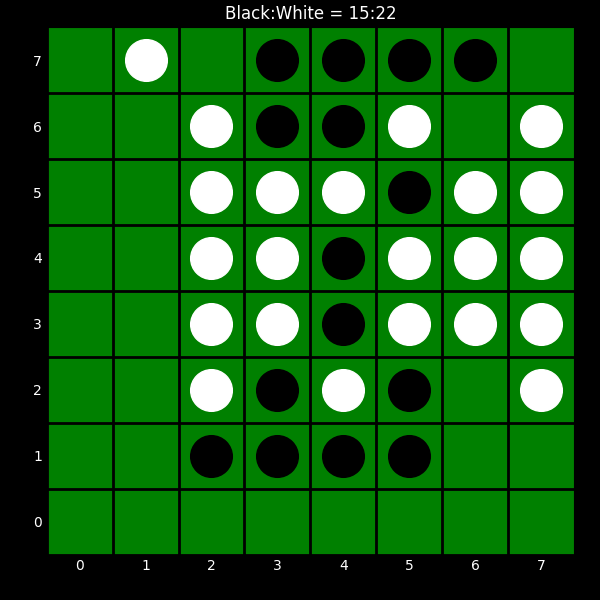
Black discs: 15
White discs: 22